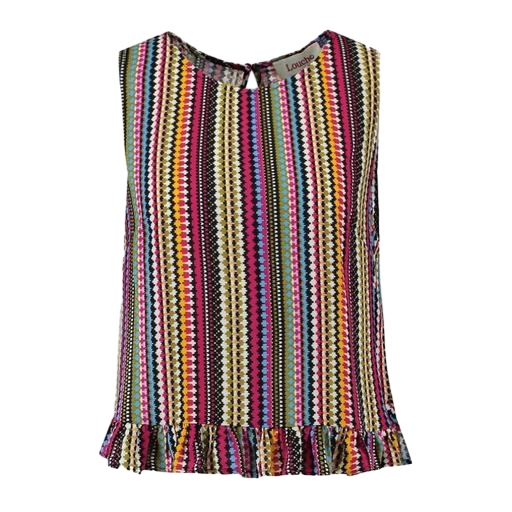
multicolor printed pleated tank top, multicolor sleeveless top, multicolor sleeveless high-low top, white background